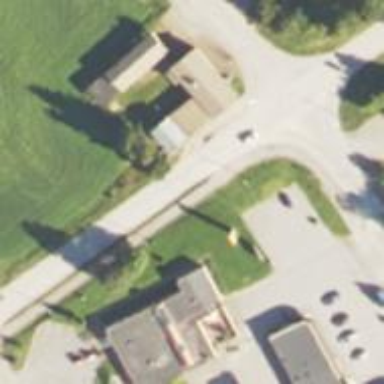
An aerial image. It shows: Uncontrolled crossing on the road.